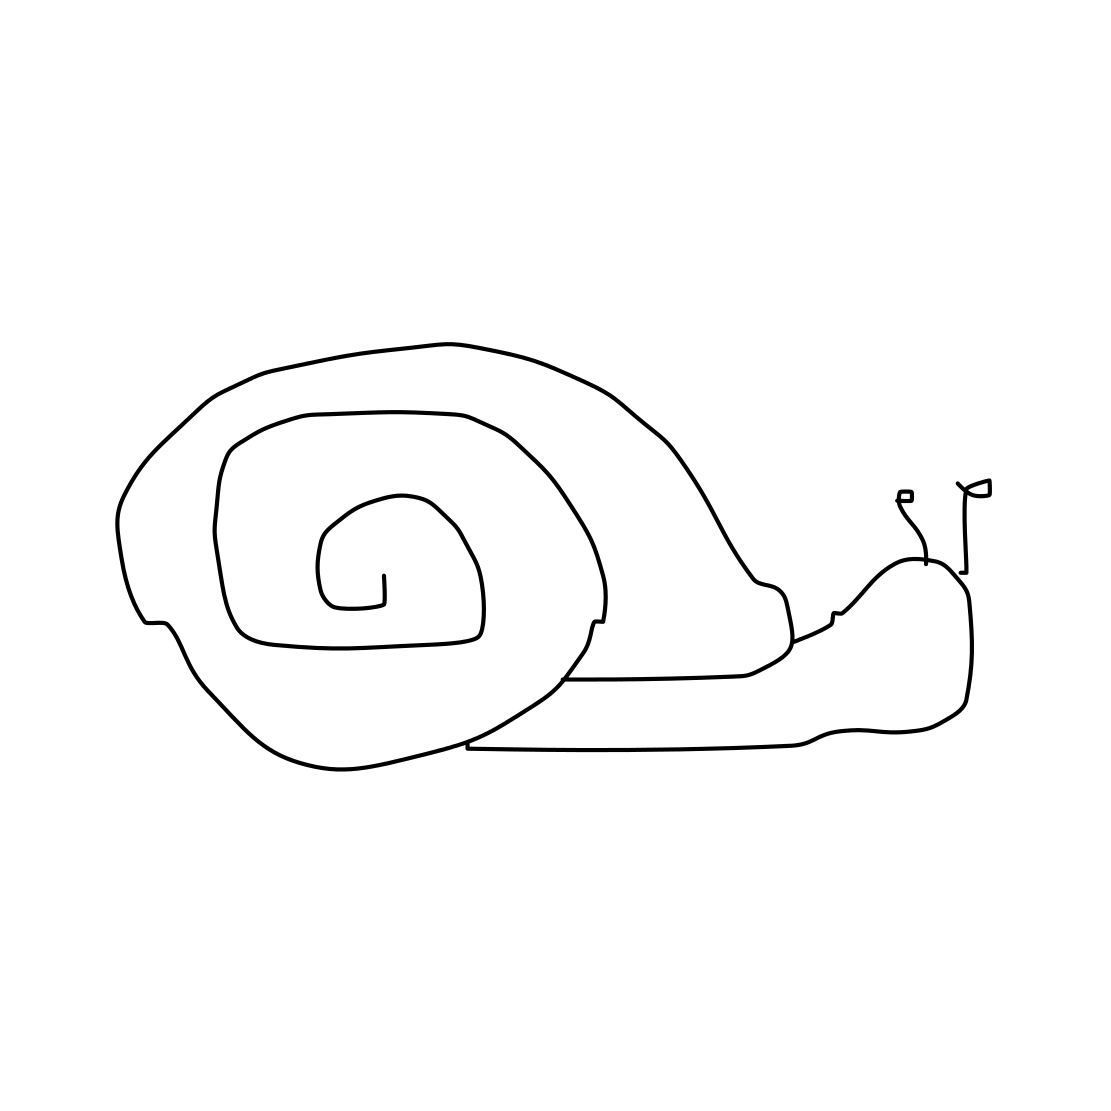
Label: snail